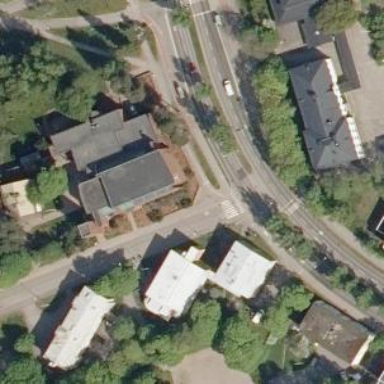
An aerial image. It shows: Uncontrolled crossing on the road.